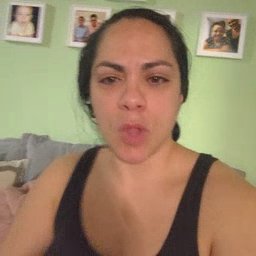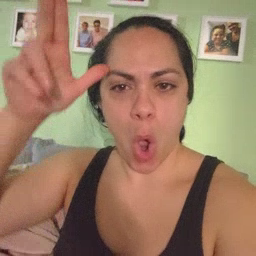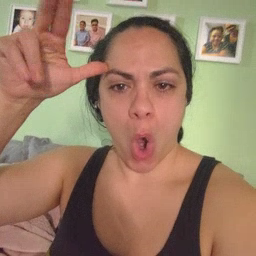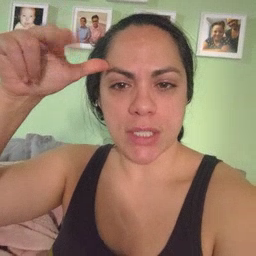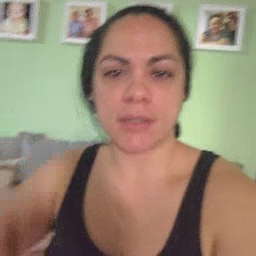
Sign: horse